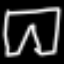
Label: pants